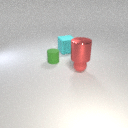
small red rubber sphere below large red metal cylinder